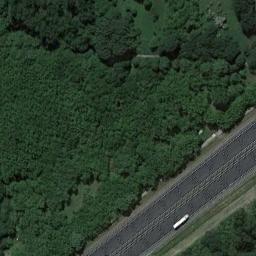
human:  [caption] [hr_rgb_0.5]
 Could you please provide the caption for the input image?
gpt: There are only two cars on the straight highway .

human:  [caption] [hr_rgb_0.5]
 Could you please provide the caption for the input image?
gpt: The freeway goes through the forest with a car .

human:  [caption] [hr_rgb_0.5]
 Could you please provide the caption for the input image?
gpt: The freeway is surrounded by a large green forest with a big truck on the freeway .

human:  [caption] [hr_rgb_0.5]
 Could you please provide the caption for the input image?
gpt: A straight freeway goes through the forest with many dark green trees .

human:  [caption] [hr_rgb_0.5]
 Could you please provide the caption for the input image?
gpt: There are many green trees beside the freeway .